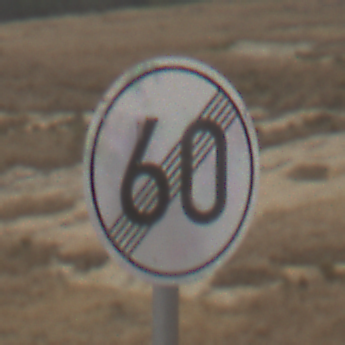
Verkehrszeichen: EndeGeschwindigkeit60
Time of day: MorningAfternoon
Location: Outdoor (Nature)
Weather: Overcast
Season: NotSpecified
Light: Natural